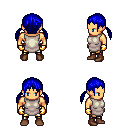
a pixel art fantasy rpg character, male body template, human, tanned skin, white tunic, gold greaves, blue twin-tailed hairstyle, gold gloves, brown shoes, four views (front, back, left, right), 2x2 character sprite sheet, small pixel art, hard edges, no anti-aliasing